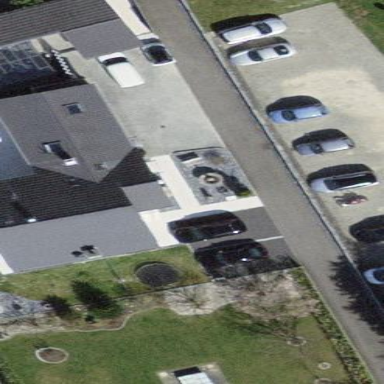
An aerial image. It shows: Building with tiled roof.